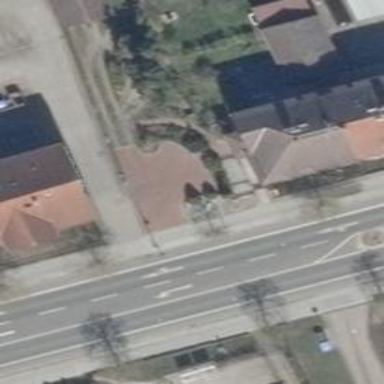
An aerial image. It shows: Office building.